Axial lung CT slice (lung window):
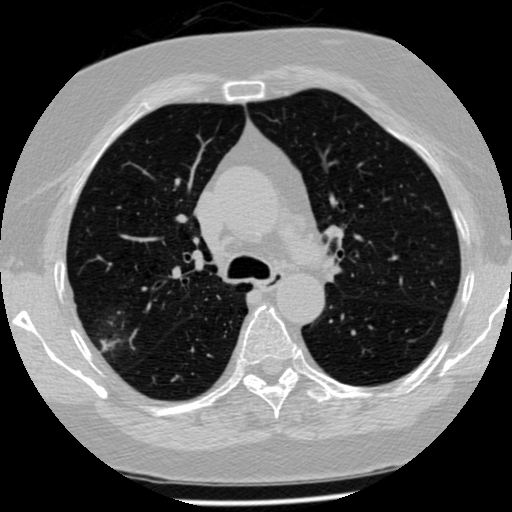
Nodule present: yes
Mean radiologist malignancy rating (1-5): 3.5